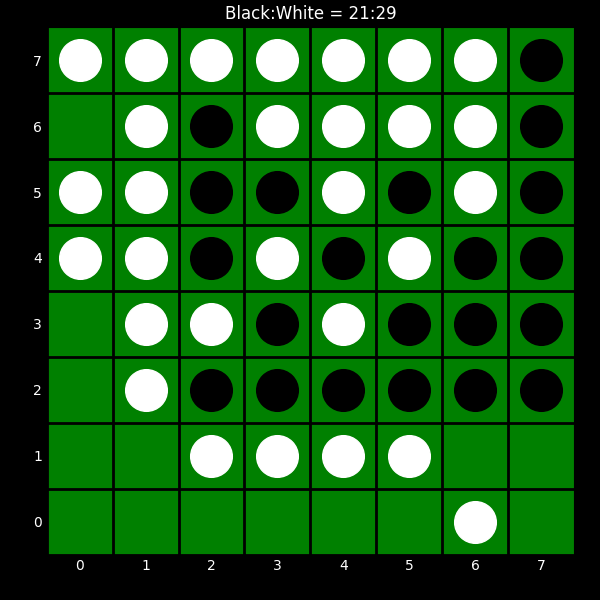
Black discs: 21
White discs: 29